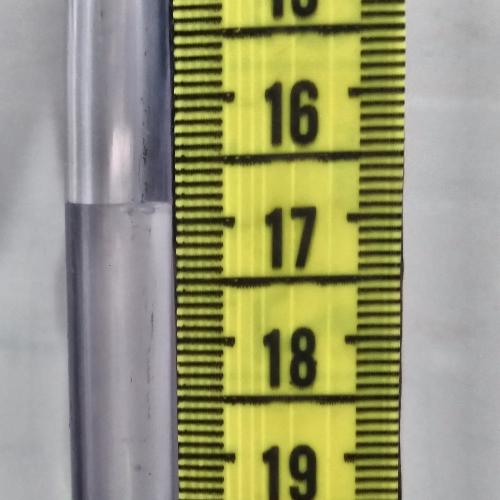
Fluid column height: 16.9 cm